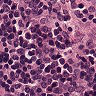
Metastatic tissue present: no